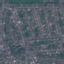
Land use / land cover class: Residential